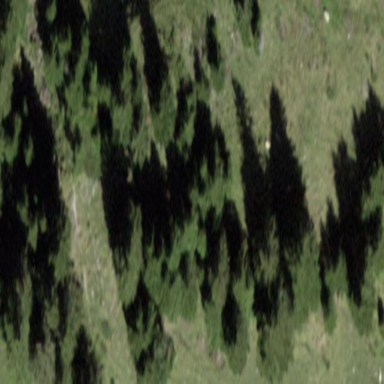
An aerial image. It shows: Forest area.